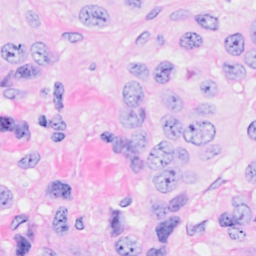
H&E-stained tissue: Breast